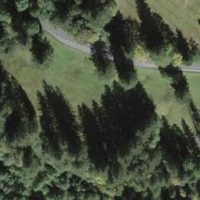
EUNIS habitat code: 43
Species observed at this site:
Gonepteryx rhamni